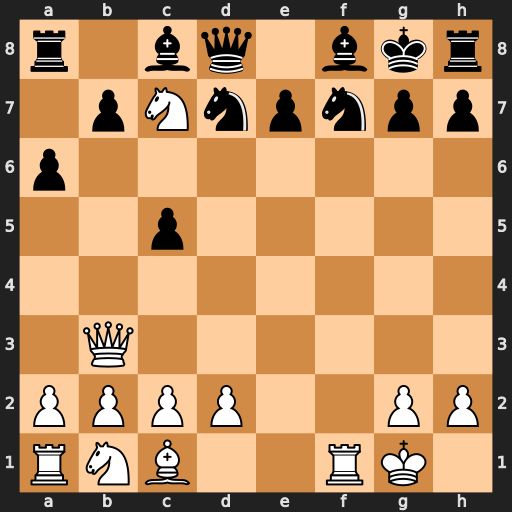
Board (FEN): r1bq1bkr/1pNnpnpp/p7/2p5/8/1Q6/PPPP2PP/RNB2RK1
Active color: w
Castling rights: -
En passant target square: -
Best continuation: Qxf7#